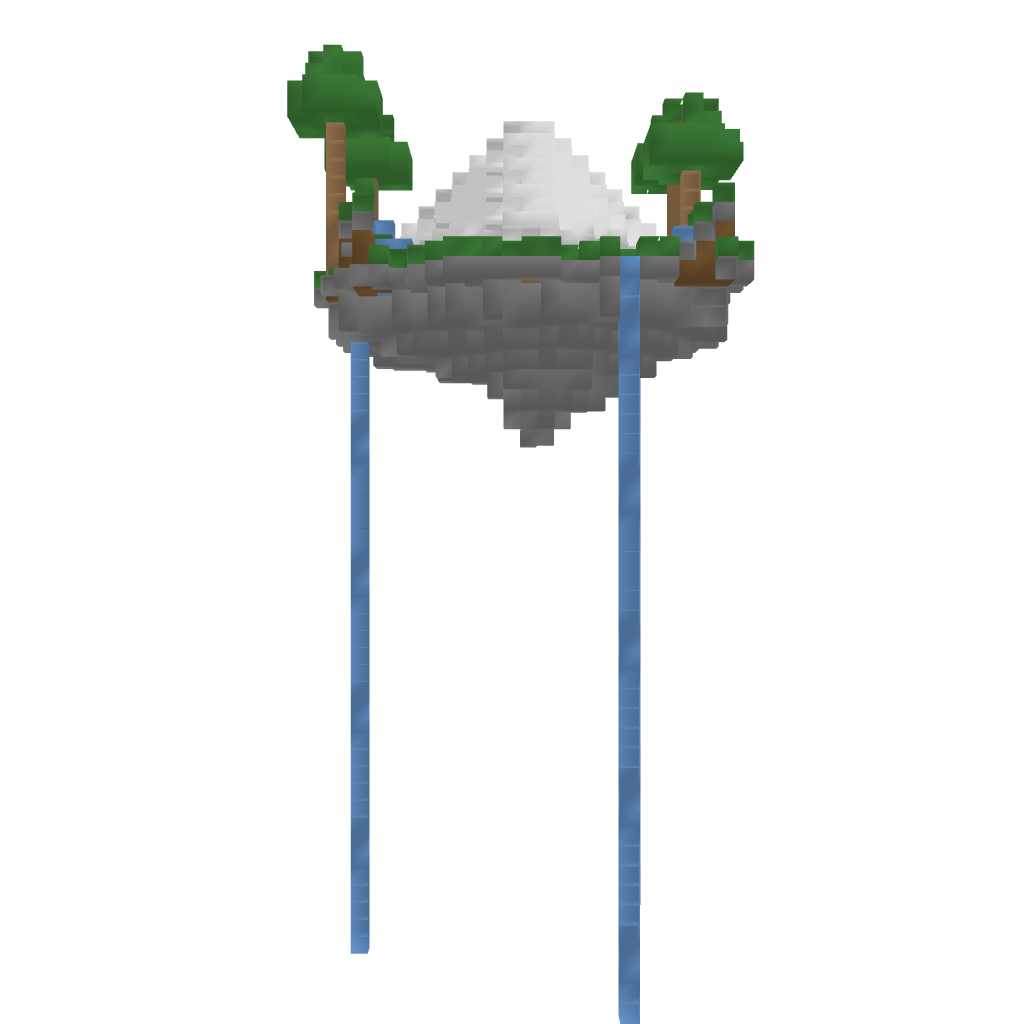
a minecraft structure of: Floating Islands SIMPLE bad low quality